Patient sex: M
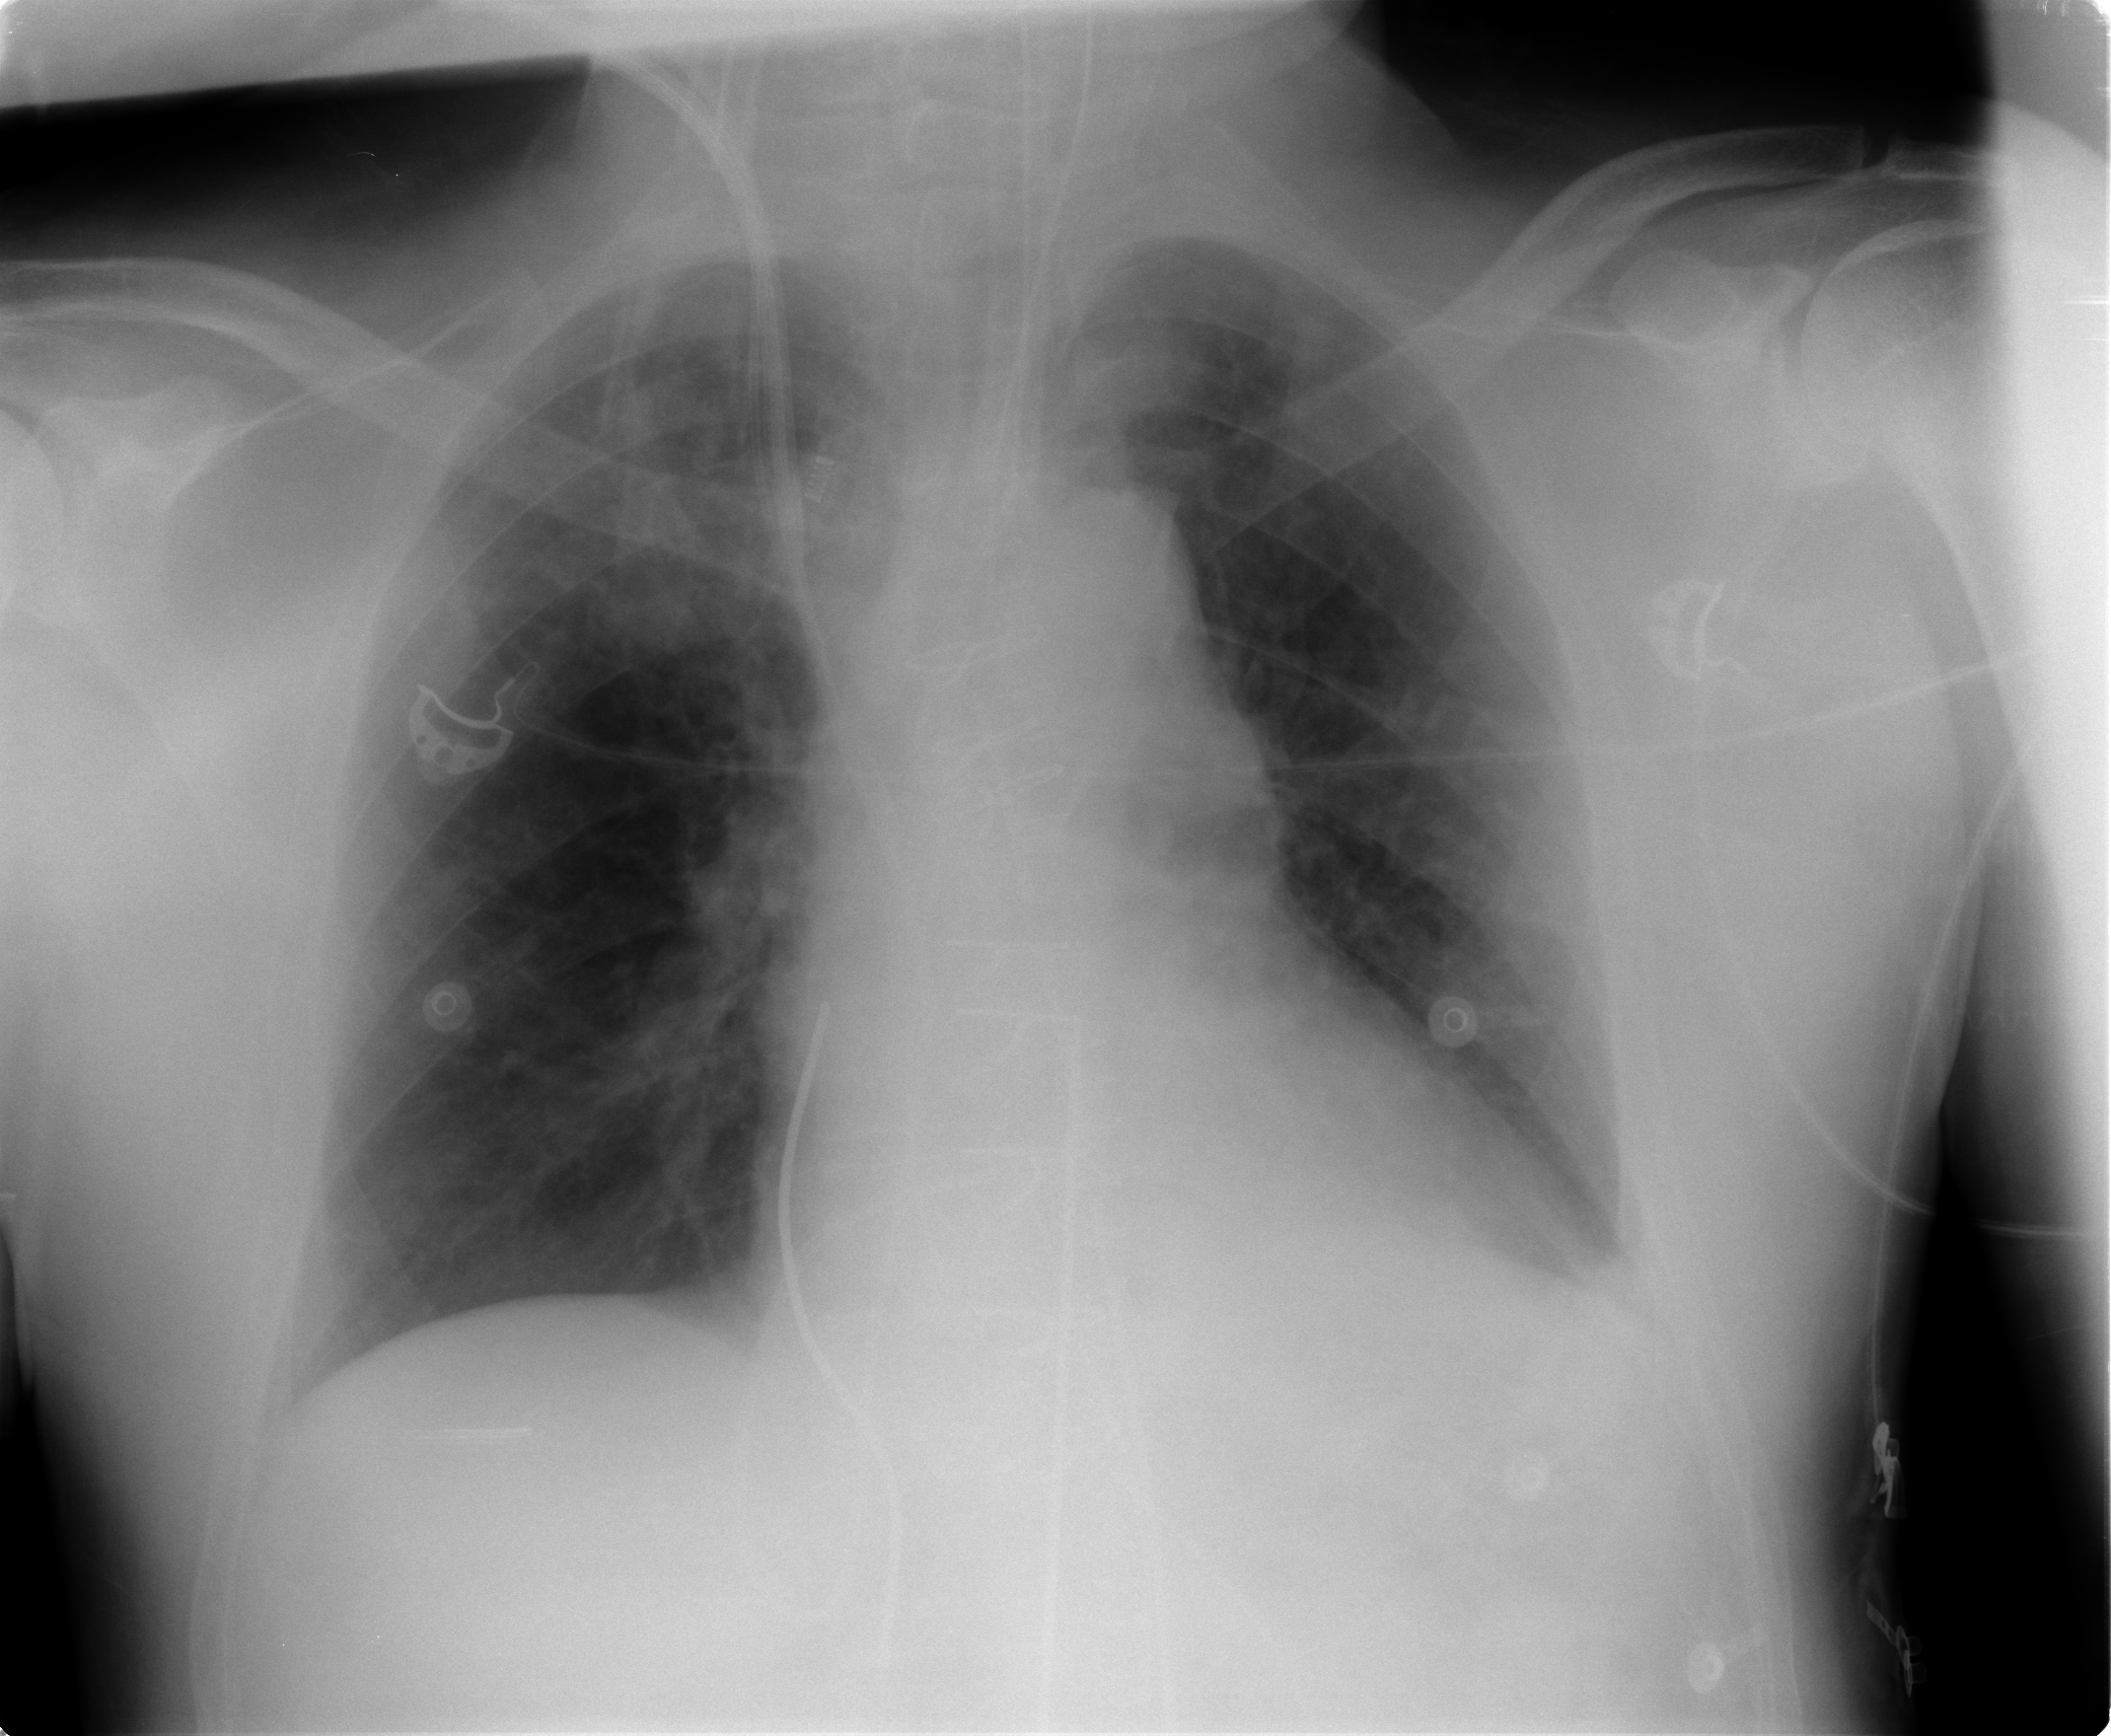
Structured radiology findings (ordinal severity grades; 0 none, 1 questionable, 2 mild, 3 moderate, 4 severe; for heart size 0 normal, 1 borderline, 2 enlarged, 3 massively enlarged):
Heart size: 0
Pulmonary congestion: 0
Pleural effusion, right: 0
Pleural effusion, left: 2
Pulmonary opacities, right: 0
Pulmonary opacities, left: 0
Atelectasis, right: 0
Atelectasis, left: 2